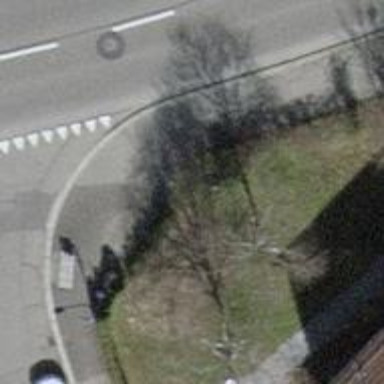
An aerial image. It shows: Bicycle repair station.